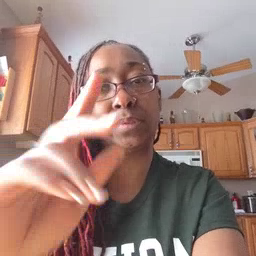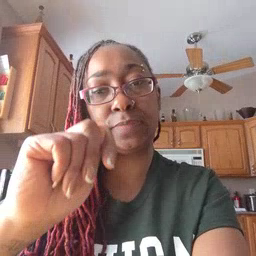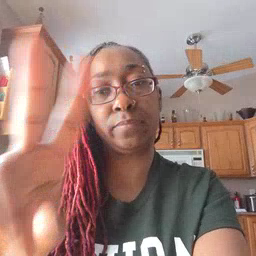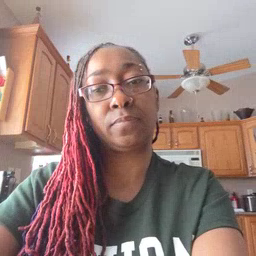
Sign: TV